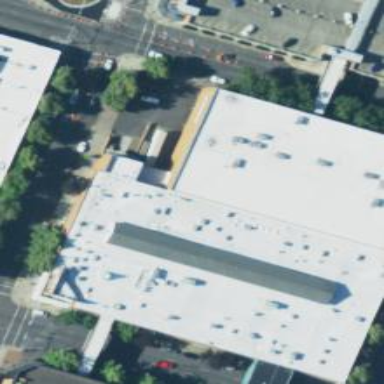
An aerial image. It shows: Mall building.